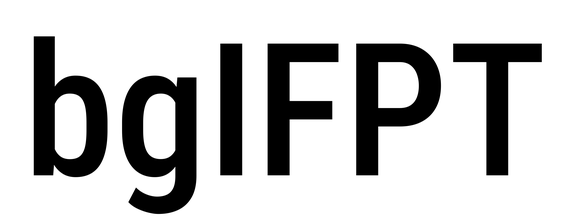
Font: Roboto_Condensed_Medium